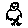
Label: bird